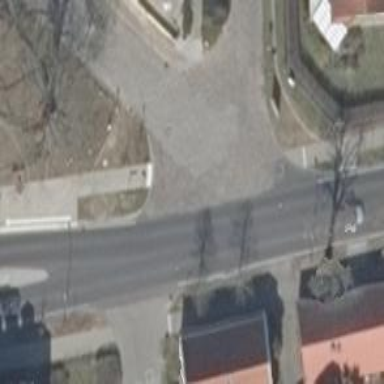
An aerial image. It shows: Residential road with sidewalk on the left.